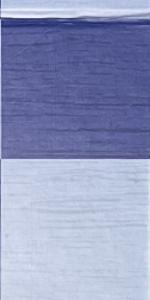
Label: Empty